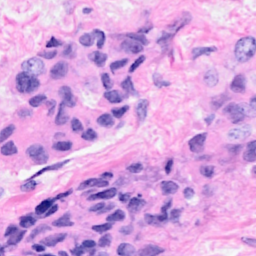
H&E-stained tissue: Breast